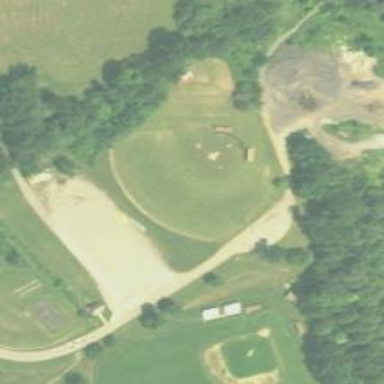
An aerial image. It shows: Baseball pitch for leisure land activities.